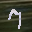
Label: 7